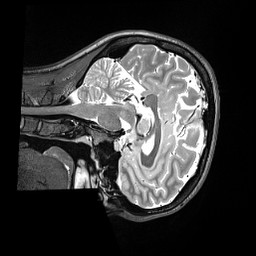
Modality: T2w
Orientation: sagittal
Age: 30
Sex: female
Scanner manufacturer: siemens
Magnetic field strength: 3 T
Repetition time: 3.2 s
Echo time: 0.563 s